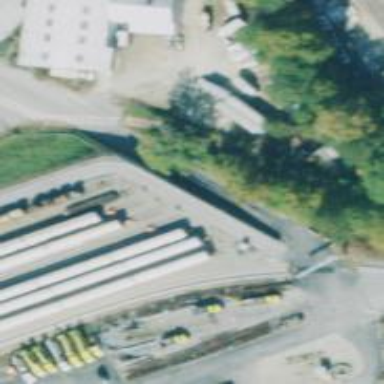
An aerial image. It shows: Electrified rail in service yard.